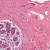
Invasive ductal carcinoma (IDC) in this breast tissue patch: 0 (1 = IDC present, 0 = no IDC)